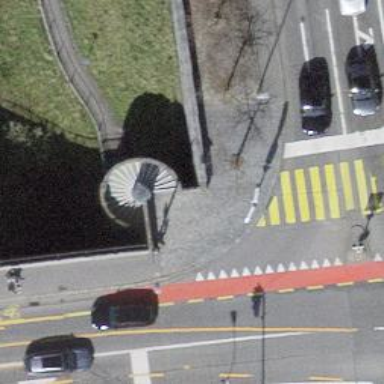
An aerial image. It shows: Set of steps on the road.